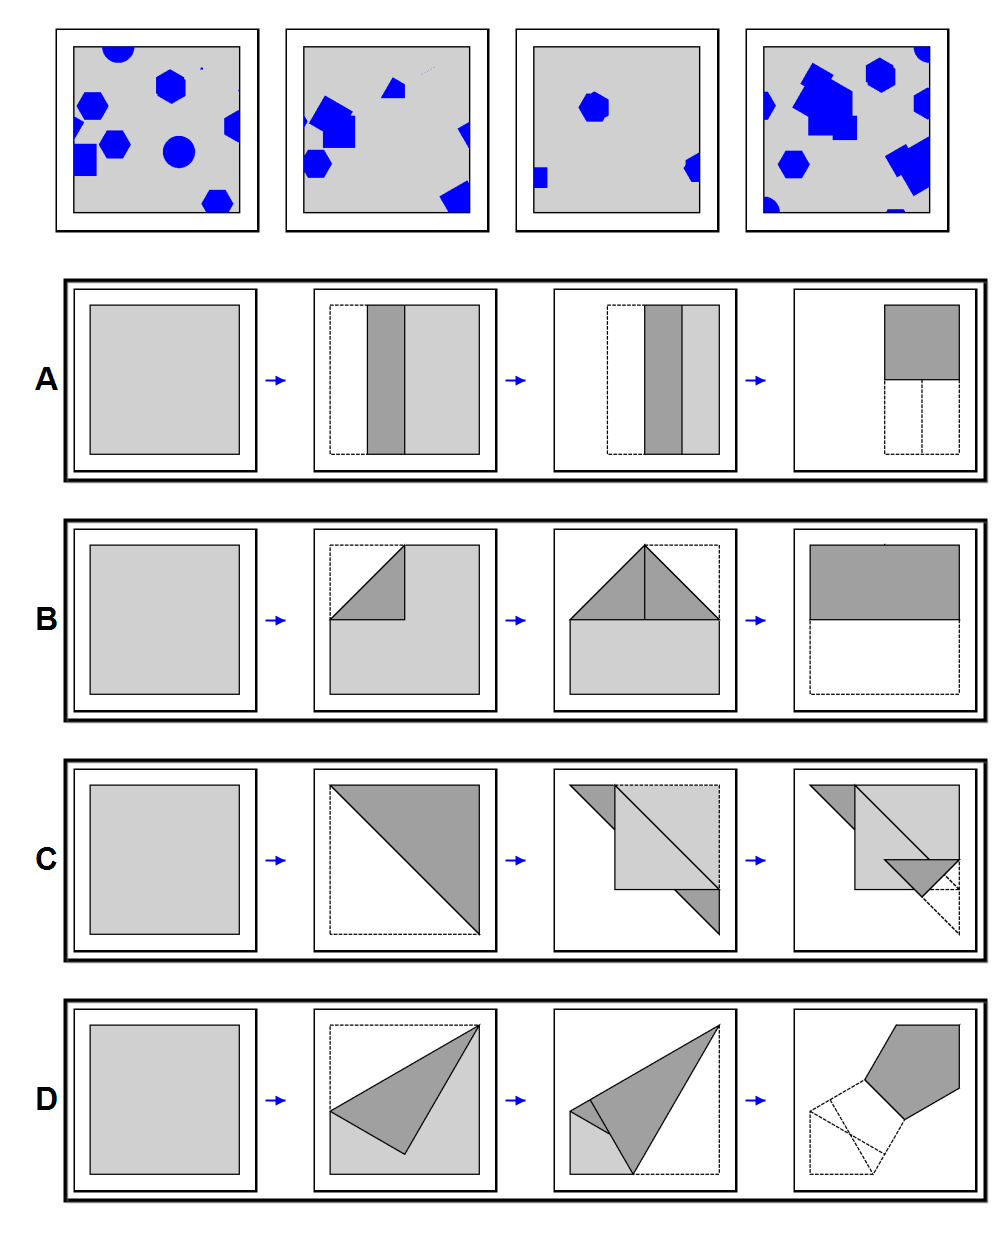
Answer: D